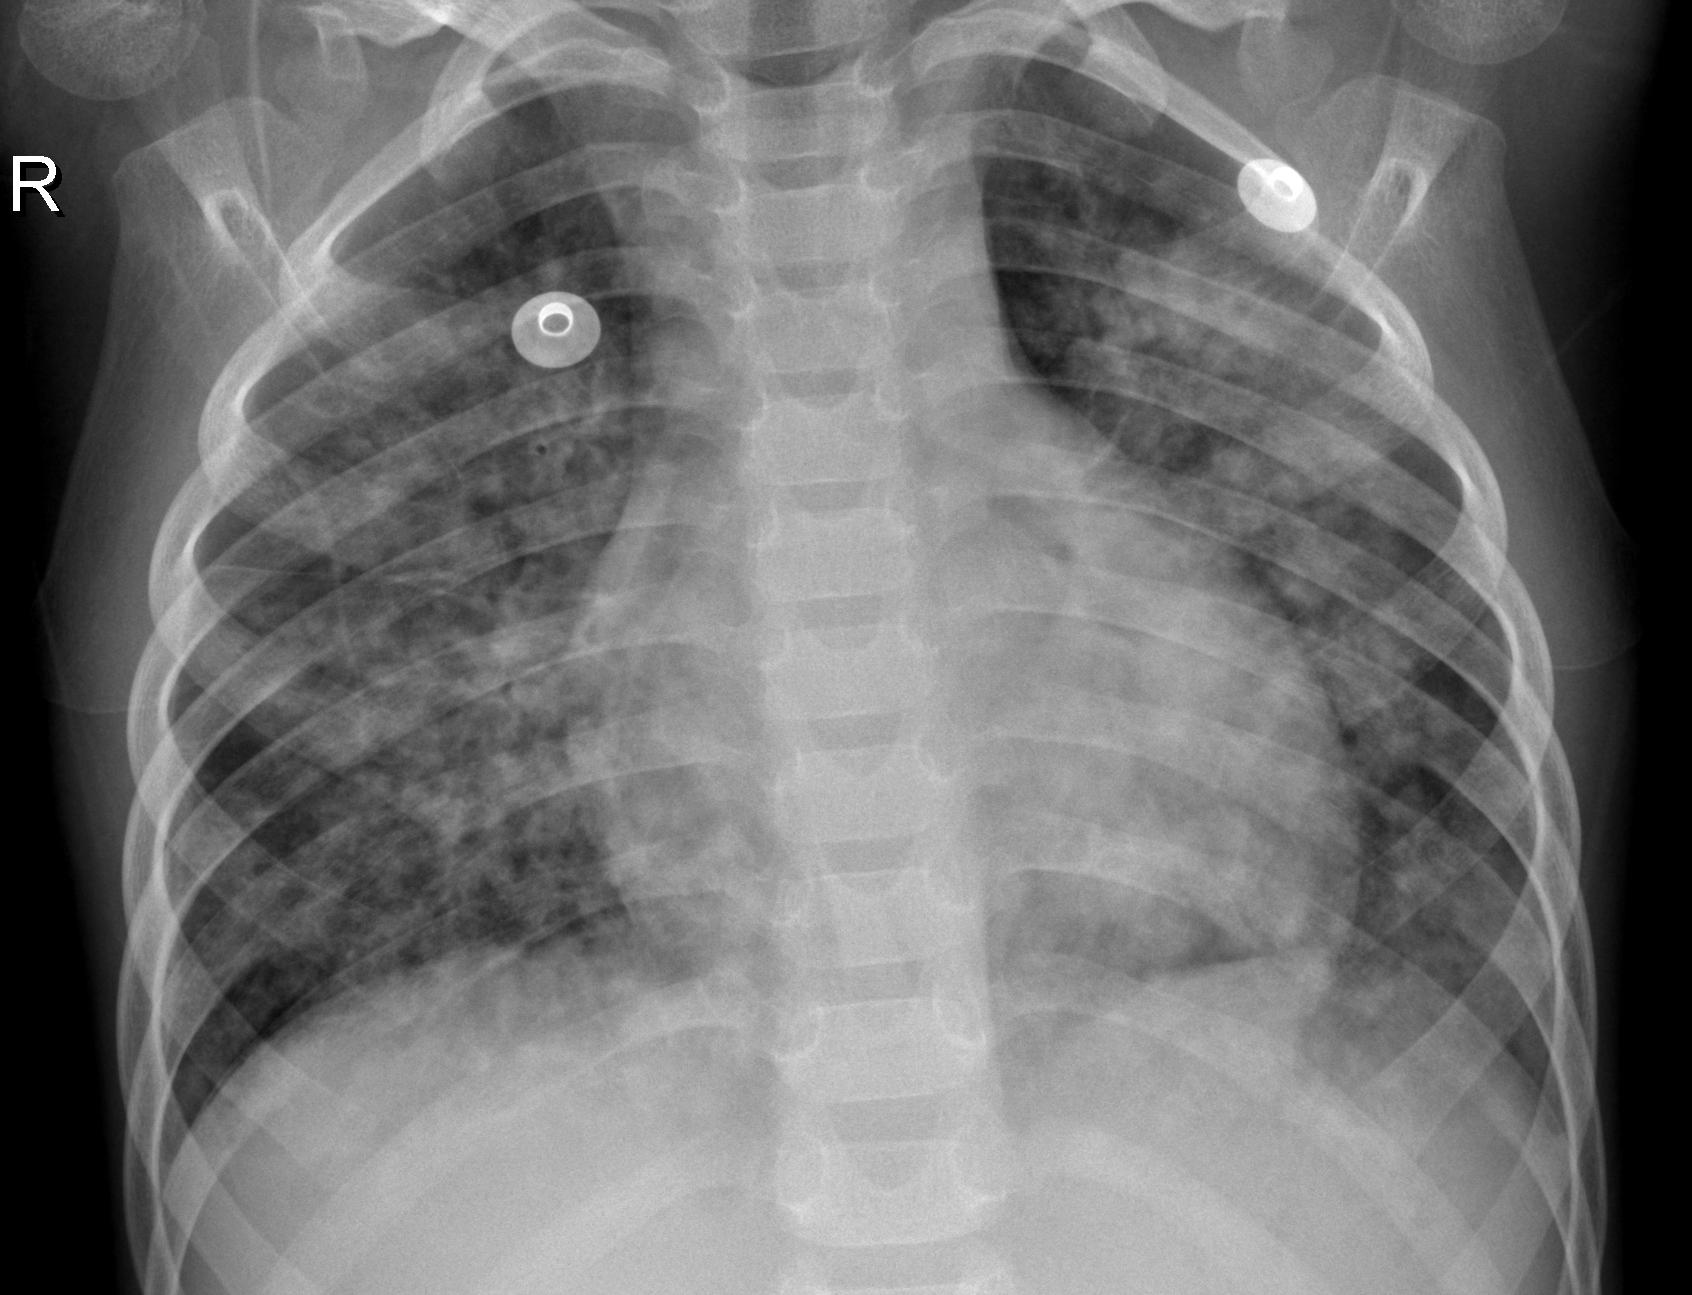
Diagnosis: PNEUMONIA